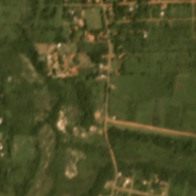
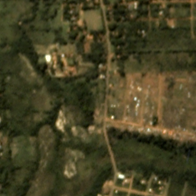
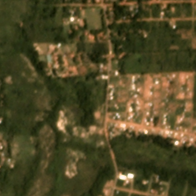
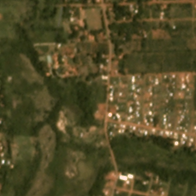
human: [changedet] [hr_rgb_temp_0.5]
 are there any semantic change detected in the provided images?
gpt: grassland is replaced by some houses .

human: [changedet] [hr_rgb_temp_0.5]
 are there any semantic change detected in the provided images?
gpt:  forest disappeared ath the right side of the scene .

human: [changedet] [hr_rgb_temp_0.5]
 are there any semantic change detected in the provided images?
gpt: vegetation is replaced by many detached houses .

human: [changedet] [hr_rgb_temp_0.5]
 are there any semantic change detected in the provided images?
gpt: many detached houses and roads replaced the grassland .

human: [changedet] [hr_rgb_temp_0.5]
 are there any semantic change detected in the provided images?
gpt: many houses and roads replaced the original grassland .